Question: I make a ggplot2 graphic like this:
'''
ggplot(dat, aes(x=timepoint, y=y, size=Status, shape=Status)) +
geom_point(fill="red") +
geom_smooth(method=lm, se=FALSE, size=1, linetype="twodash") +
facet_grid(Test ~ Batch, scales="free_y")
'''
And it gives:

There are other options in my code to control legend appearance, etc, but nowhere I have asked 'geom_smooth()' to exclude some values, and as you can see it automatically excludes the points having 'Status=="FAIL"' !
You can generate such a plot without the other options (but showing the same problem) with the following dataframe:
'''
dat <- structure(list(Test = structure(c(2L, 2L, 2L, 2L, 3L, 3L, 3L,
3L, 1L, 1L, 1L, 1L, 2L, 2L, 2L, 2L, 3L, 3L, 3L, 3L), .Label = c("PH",
"ANTIGENIC ACTIVITY BY ELISA", "WATER CONTENT BY uKARL FISCHER"
), class = "factor"), Batch = structure(c(1L, 1L, 1L, 1L, 1L,
1L, 1L, 1L, 2L, 2L, 2L, 2L, 2L, 2L, 2L, 2L, 2L, 2L, 2L, 2L), .Label = c("HB07",
"HB08"), class = "factor"), timepoint = c(0, 1, 2, 3, 0, 1, 2,
3, 0, 1, 2, 3, 0, 1, 2, 3, 0, 1, 2, 3), Status = structure(c(1L,
1L, 1L, 1L, 1L, 1L, 1L, 2L, 2L, 1L, 1L, 1L, 1L, 1L, 1L, 1L, 1L,
1L, 1L, 1L), .Label = c("PASS", "FAIL"), class = "factor"), y = c(11.7,
12.7, 12.8, 17.6, 8.6, 9.6, 16.5, 15.4, 10.1, 9, 11.7, 12.5,
7.9, 9.3, 15.5, 14.7, 12.9, 10.8, 14.5, 16.5)), .Names = c("Test",
"Batch", "timepoint", "Status", "y"), row.names = c(NA, -20L), class = "data.frame")
'''
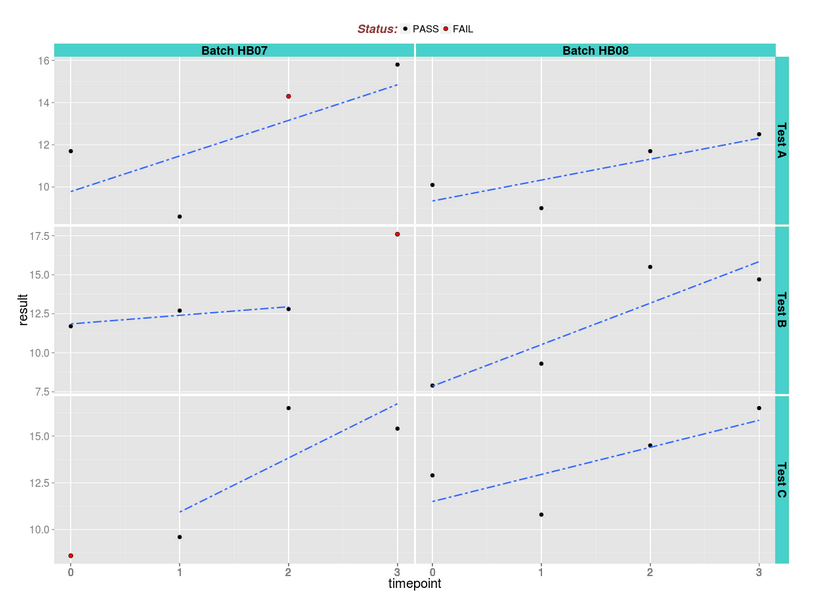
Answer: By providing the shape aes you group the data. If the group consists only of one member, 'geom_smooth' cannot print anything for that group.
Possibly you want this:
'''
geom_smooth(aes(shape=NA),method=lm, se=FALSE, size=1, linetype="twodash")
'''